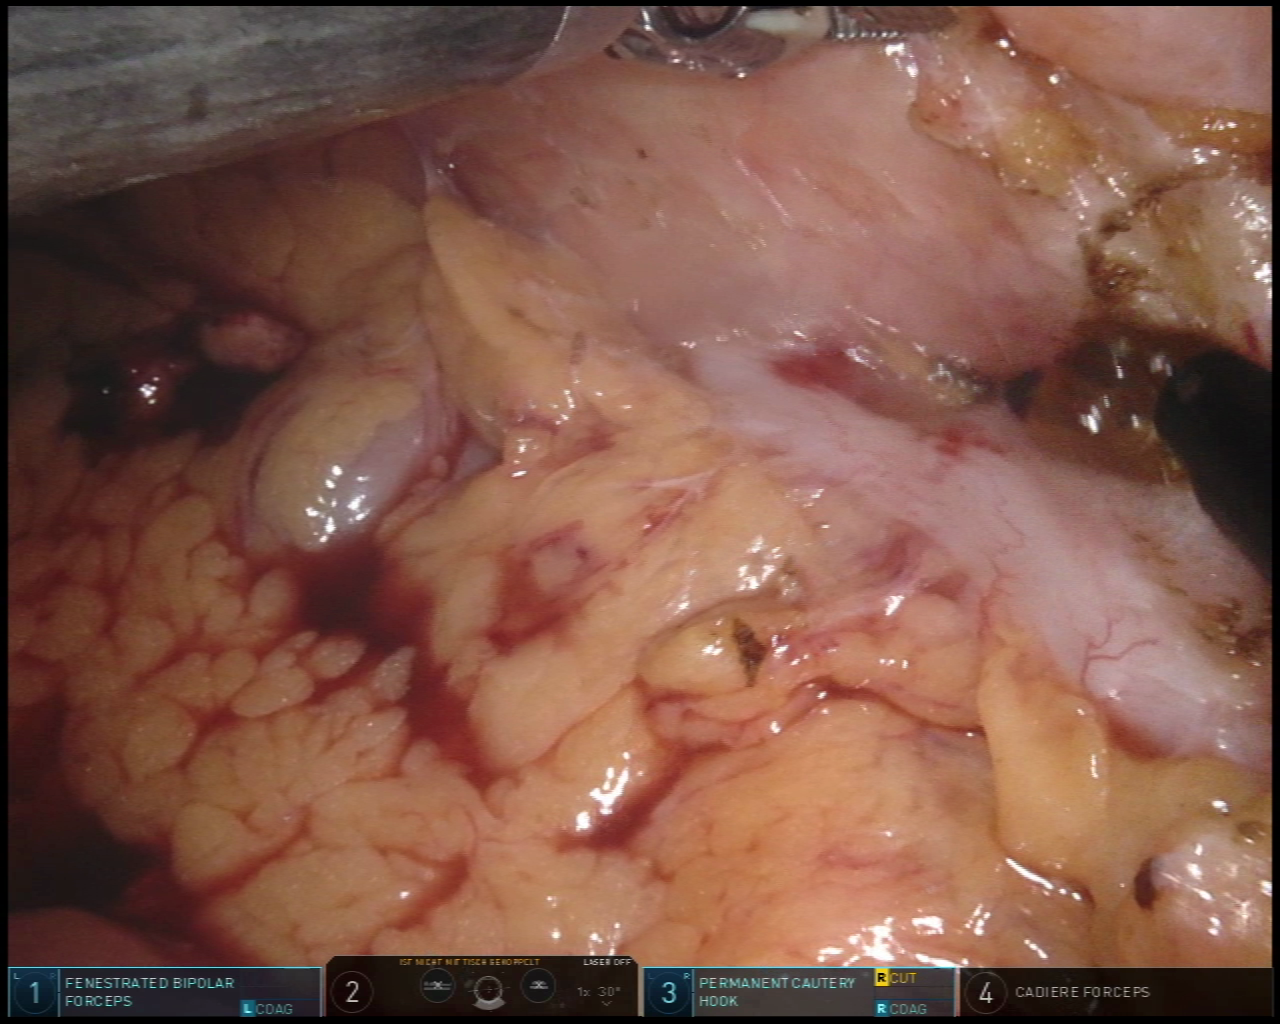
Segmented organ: colon
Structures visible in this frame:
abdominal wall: yes
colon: yes
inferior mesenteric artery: no
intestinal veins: no
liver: no
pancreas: no
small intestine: yes
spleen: no
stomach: no
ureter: no
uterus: no
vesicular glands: no